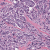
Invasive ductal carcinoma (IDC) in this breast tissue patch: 1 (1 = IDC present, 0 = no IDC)